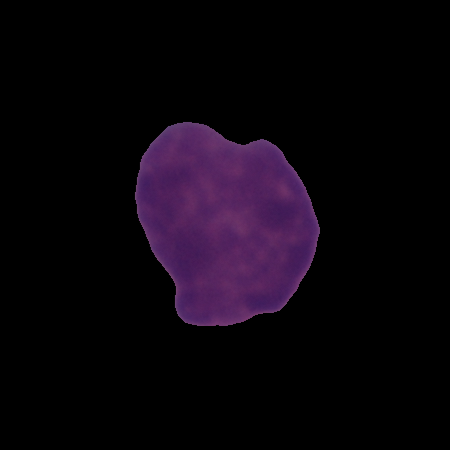
Label: cancer